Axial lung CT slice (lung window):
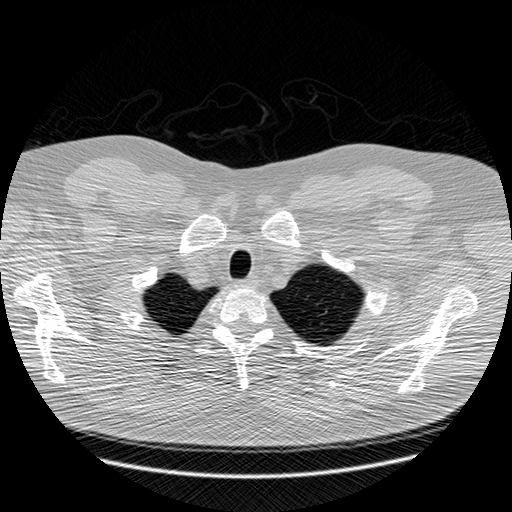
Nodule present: no